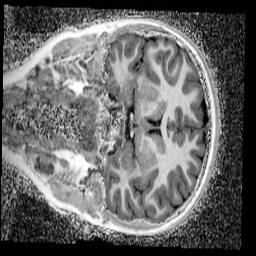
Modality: UNIT1_denoised
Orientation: coronal
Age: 13
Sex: female
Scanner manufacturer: siemens
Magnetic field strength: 3 T
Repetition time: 4 s
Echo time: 0.00299 s